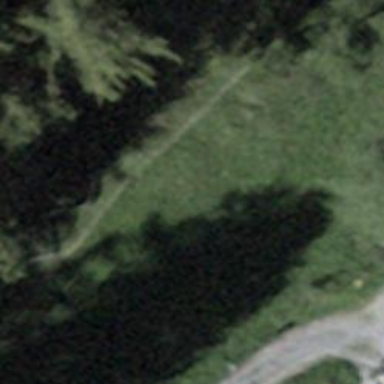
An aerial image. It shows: Path.